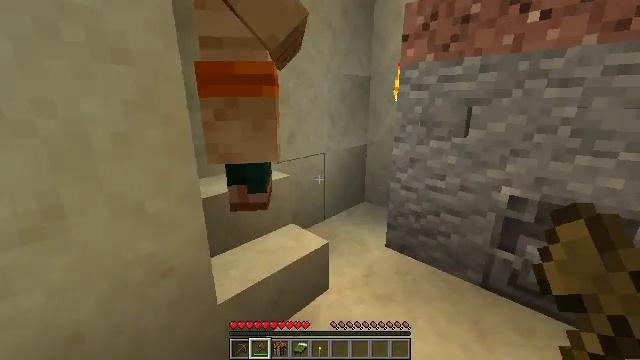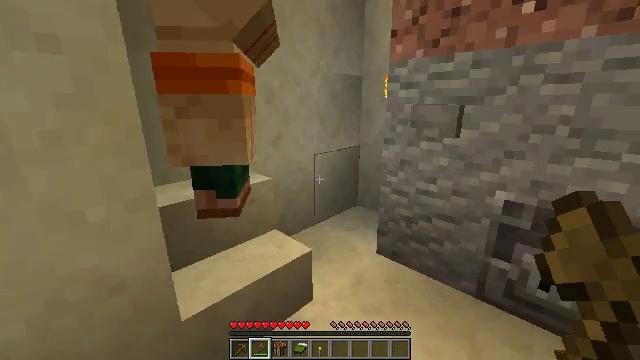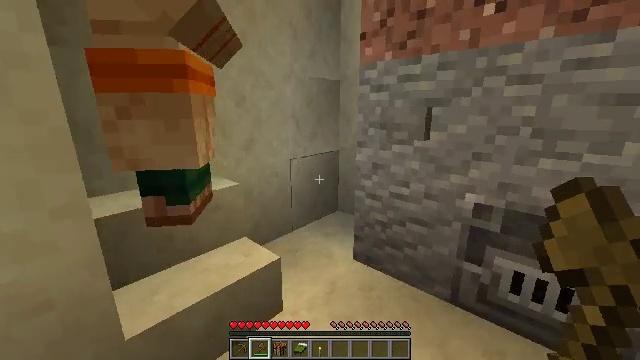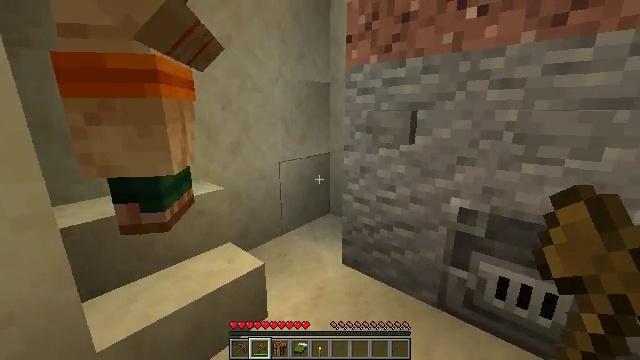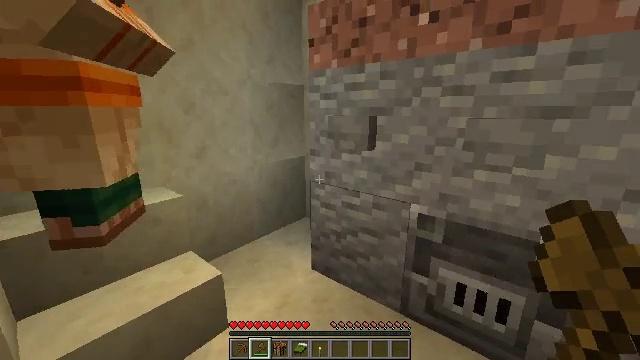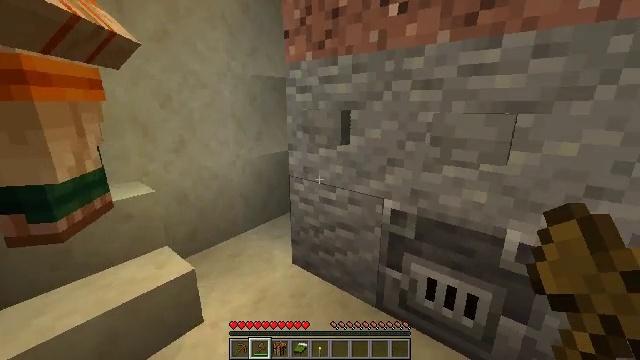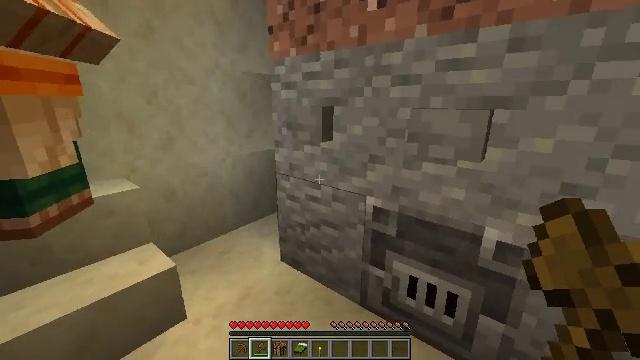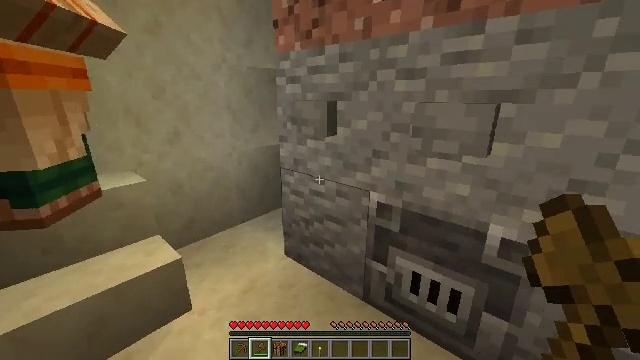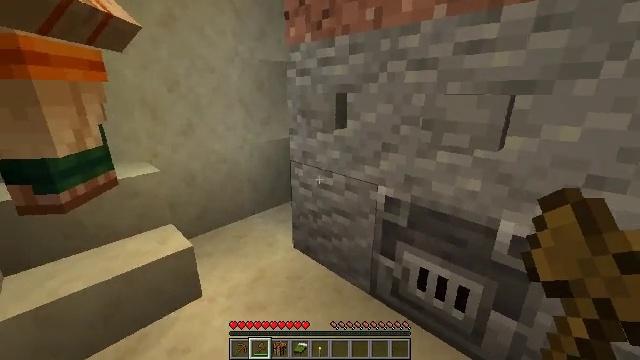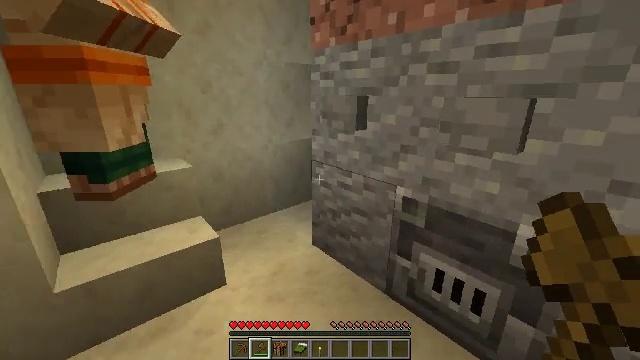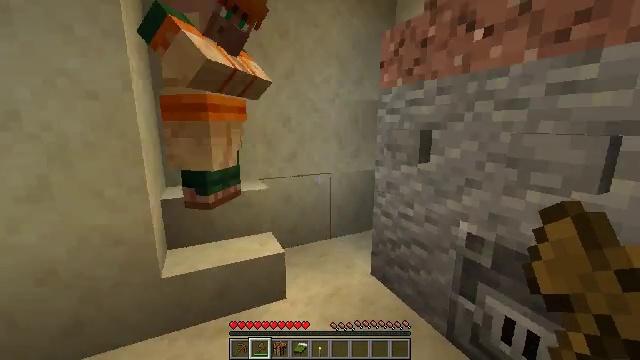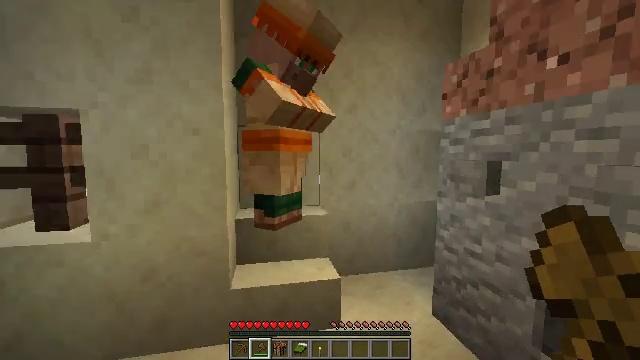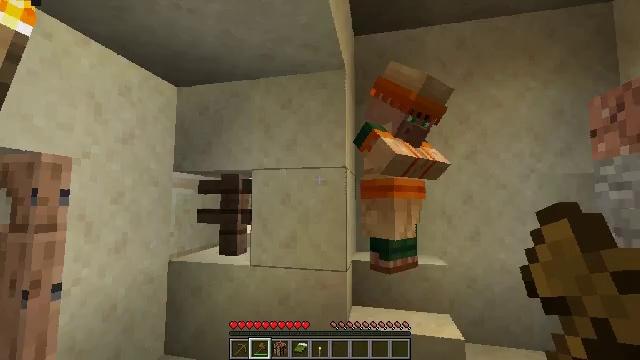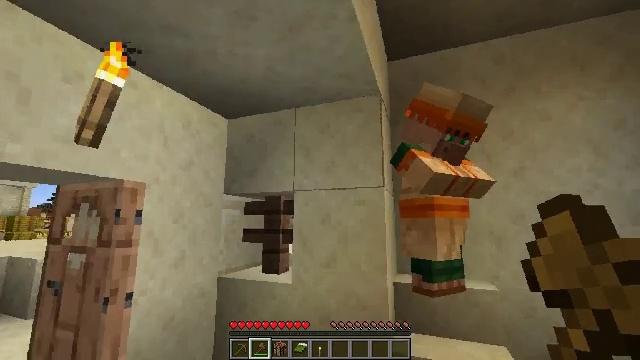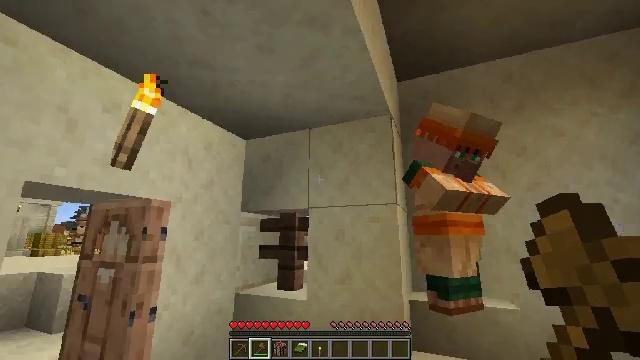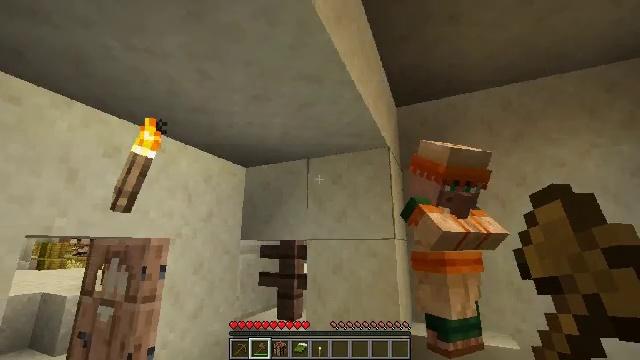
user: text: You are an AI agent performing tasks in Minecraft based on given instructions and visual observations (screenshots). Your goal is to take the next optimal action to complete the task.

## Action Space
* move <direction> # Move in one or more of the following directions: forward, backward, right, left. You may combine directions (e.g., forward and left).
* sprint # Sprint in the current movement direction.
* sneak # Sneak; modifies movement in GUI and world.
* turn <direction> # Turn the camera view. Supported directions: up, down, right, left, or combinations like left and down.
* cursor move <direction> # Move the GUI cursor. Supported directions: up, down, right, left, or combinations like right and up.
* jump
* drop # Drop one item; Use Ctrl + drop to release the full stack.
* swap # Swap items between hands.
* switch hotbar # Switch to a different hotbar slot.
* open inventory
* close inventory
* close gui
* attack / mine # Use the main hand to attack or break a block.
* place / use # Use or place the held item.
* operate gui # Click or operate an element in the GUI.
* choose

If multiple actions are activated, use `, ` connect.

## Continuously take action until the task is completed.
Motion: motion action
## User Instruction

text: Collect the blast furnace by mining it.
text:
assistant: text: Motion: move right
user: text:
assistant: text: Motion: move right, turn right and up
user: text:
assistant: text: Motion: move right
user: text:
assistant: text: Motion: move right, turn right
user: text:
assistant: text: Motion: turn down
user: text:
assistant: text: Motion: no_op
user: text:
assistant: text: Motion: turn left
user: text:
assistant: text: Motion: turn left and down
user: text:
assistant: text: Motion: move back, turn left
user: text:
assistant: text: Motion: move back, turn left and up
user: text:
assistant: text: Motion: move back, turn left and up
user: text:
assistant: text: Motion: move back, turn left and up
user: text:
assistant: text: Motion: move back, turn left and up
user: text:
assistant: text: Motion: move back, turn left and up
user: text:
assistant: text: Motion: move back, turn up
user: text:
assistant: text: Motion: move back
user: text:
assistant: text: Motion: move back, turn up
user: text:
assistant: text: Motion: no_op
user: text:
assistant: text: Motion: no_op
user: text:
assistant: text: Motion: no_op
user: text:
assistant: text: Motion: move right
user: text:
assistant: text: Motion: move forward and move right
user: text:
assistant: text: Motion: move forward and move right
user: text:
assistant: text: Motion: move forward and move right, turn left
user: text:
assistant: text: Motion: move forward and move right, turn left and down
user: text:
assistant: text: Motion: move forward and move right, turn left and down
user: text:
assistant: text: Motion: move forward, turn left and down
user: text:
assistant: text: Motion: move forward, turn right and down
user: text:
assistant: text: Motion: move forward, turn right and down
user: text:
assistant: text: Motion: turn right and down